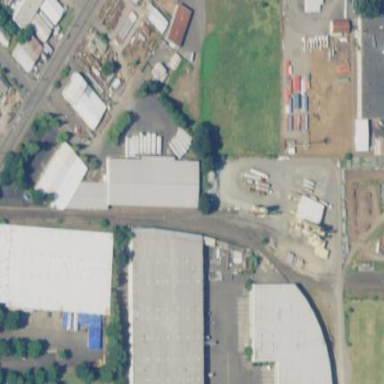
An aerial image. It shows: Industrial area.